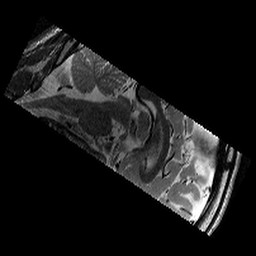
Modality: T2w
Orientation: sagittal
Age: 12
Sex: male
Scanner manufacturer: siemens
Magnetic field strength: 3 T
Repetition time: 9.23 s
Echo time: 0.067 s